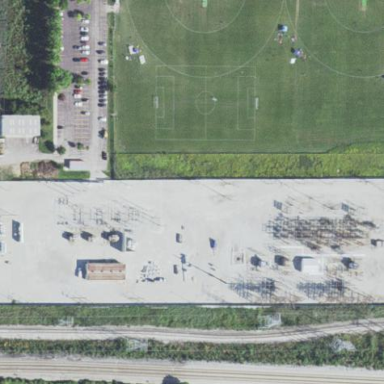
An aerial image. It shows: Outdoor distribution level power substation.